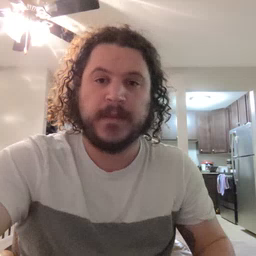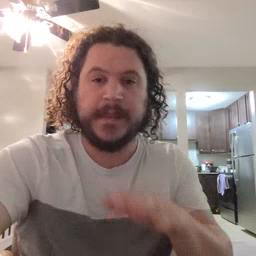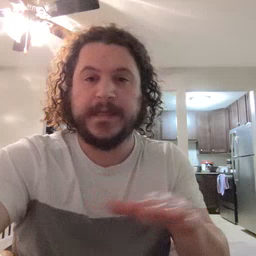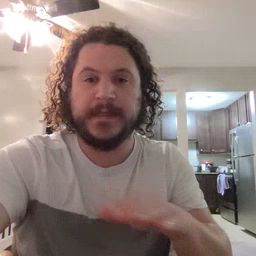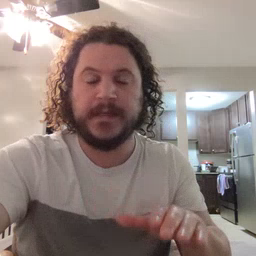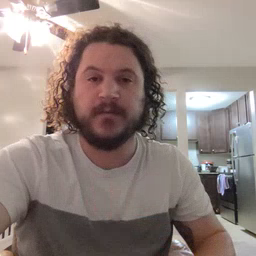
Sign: clean